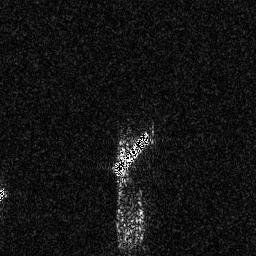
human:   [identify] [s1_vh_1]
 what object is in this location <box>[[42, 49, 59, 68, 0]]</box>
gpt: <ref>1 large ship at the center</ref>